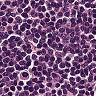
Metastatic tissue present: no